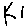
Label: square